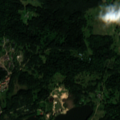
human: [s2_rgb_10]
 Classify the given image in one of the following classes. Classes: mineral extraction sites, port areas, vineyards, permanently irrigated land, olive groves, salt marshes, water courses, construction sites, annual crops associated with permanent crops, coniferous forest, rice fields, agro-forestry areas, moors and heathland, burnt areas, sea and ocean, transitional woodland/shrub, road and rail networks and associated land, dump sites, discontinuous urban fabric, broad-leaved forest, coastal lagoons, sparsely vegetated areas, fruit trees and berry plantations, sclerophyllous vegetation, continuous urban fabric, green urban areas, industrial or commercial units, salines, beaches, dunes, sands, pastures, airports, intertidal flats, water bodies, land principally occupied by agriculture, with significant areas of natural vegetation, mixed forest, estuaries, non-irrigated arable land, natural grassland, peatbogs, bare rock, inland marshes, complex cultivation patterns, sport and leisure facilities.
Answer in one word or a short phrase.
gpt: pastures, land principally occupied by agriculture, with significant areas of natural vegetation, coniferous forest, mixed forest, transitional woodland/shrub